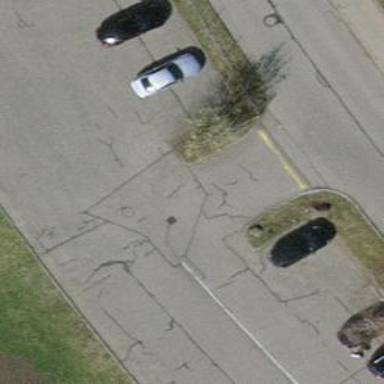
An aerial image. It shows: Asphalt parking aisle along service road.